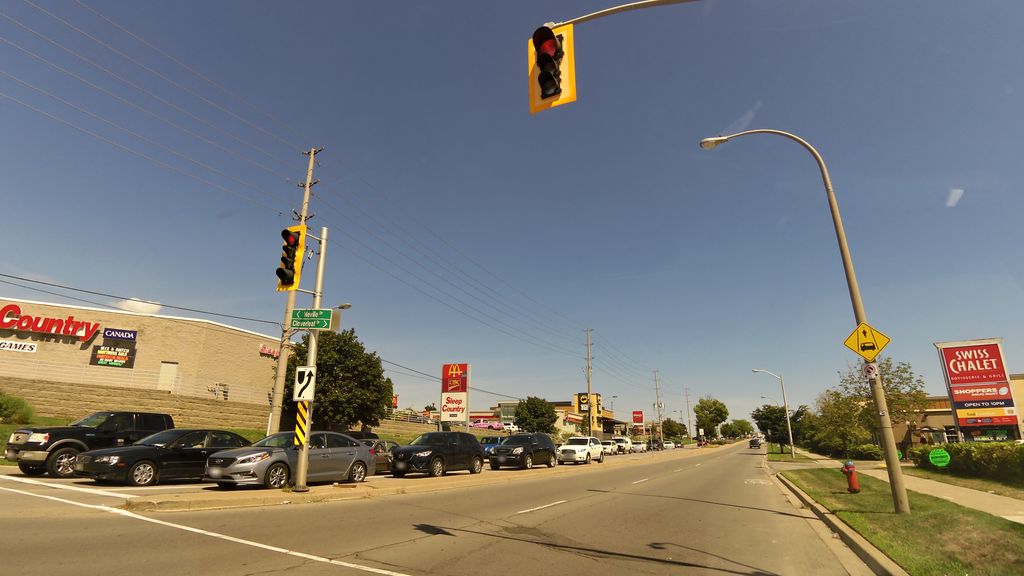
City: hamilton